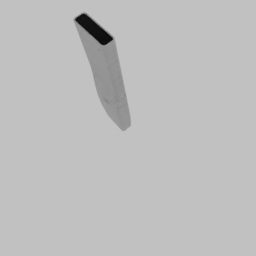
Label: electronics